Question: On Category page displaying post of particular category with title and post date. The issue is that it is getting the date for only the first list item while for the other list item it returns blank.
Here's my code:
'''
<div class="post-date">
<?php the_date(); ?>
</div>
'''

How can i display post published date with each post title?
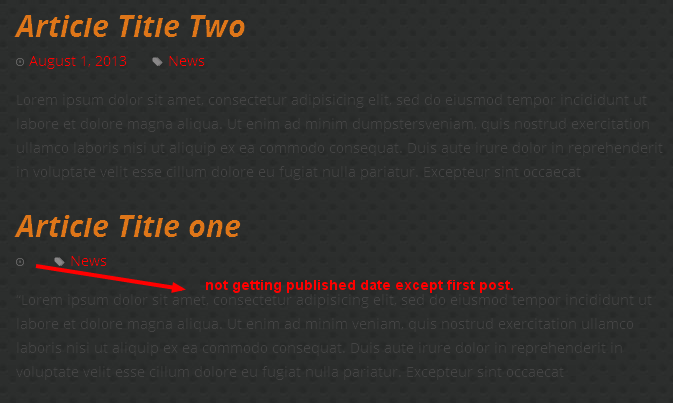
Answer: Use this
'''
<?php the_time('F j, Y g:i a'); ?> or
<?php the_time(get_option('date_format')); ?>
'''
When there are multiple posts on a page published under the SAME DAY, the_date() only displays the date for the first post (that is, the first instance of the_date()). To repeat the date for posts published under the same day, you should use the Template Tag the_time() with a date-specific format string.